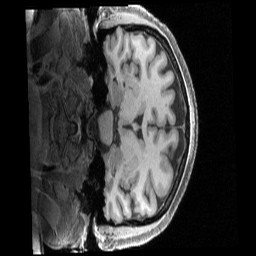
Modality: T1w
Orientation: coronal
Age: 43
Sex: female
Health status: ill
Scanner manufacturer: siemens
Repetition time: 2.4 s
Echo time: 0.00231 s